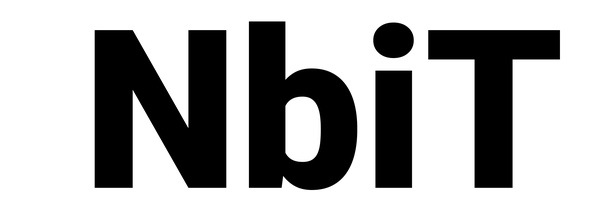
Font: Roboto_Black